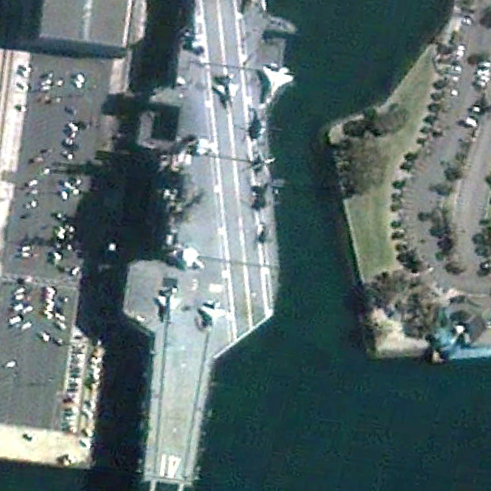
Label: aircraft_carrier